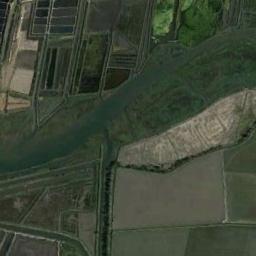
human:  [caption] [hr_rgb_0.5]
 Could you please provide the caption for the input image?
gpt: The river goes through bare and green farmland .

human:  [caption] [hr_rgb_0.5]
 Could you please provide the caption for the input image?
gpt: There are many trees around the river .

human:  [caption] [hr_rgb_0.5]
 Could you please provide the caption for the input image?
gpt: The dark green river goes through the farmland .

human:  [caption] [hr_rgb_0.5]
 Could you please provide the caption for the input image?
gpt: A turquoise river with green and tan fields on both sides .

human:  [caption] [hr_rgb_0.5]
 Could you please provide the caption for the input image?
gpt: There are many green farmlands and some green trees near the river .